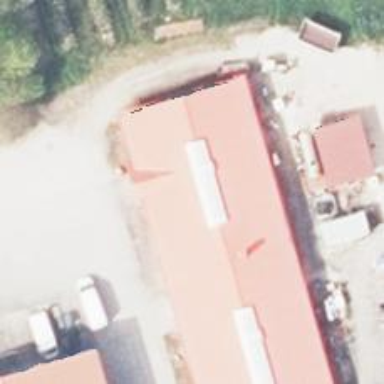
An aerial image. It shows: Farm shop.